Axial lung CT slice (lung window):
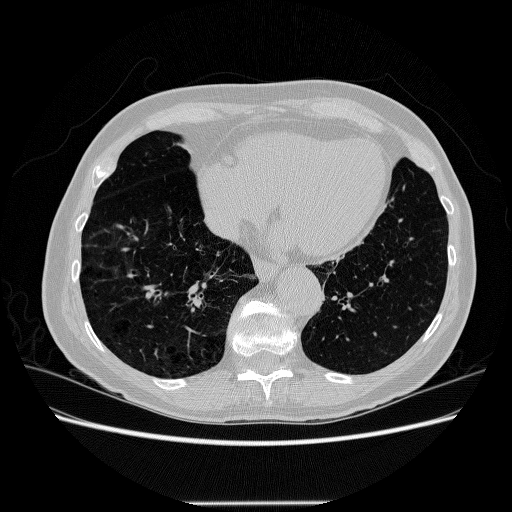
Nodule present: no